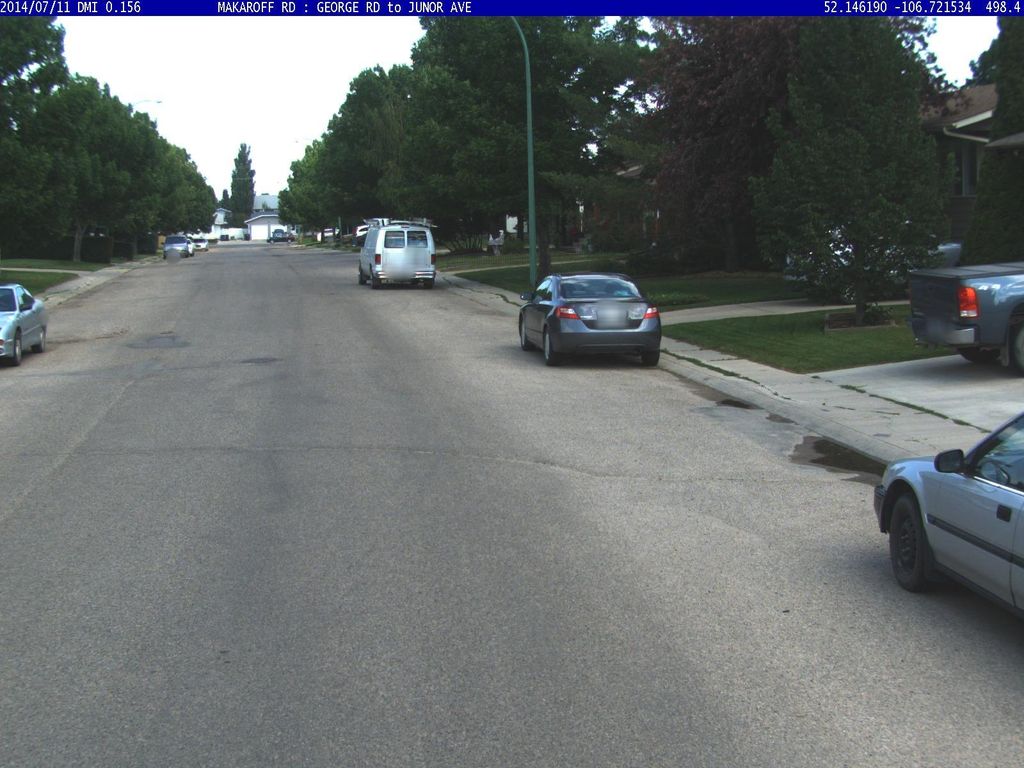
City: saskatoon